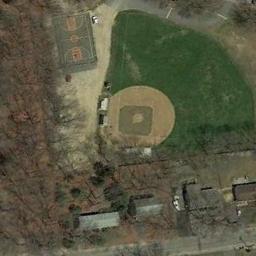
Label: baseball_diamond